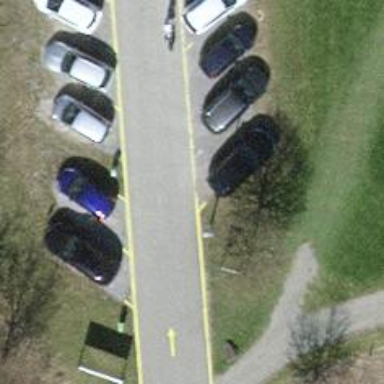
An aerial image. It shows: Parking area.